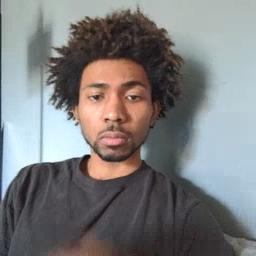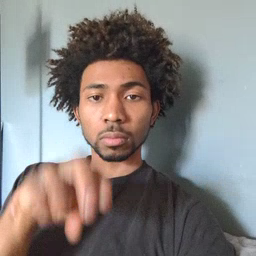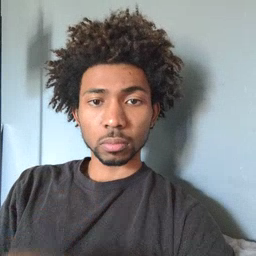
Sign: chair